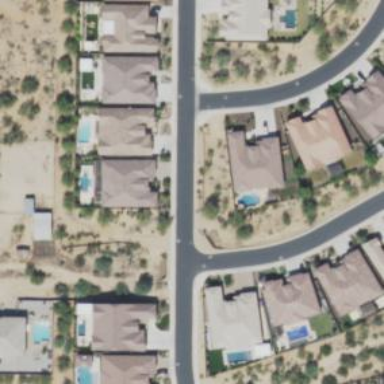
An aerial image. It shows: Asphalt road in residential area.